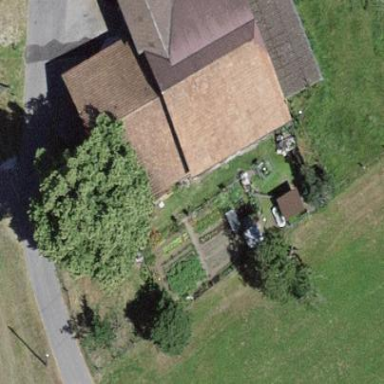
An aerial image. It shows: Farm building.